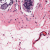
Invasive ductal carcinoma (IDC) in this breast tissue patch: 0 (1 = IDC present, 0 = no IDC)